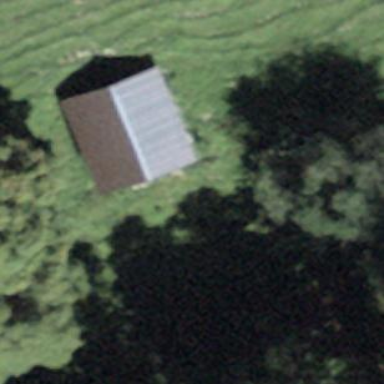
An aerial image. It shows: Barn.